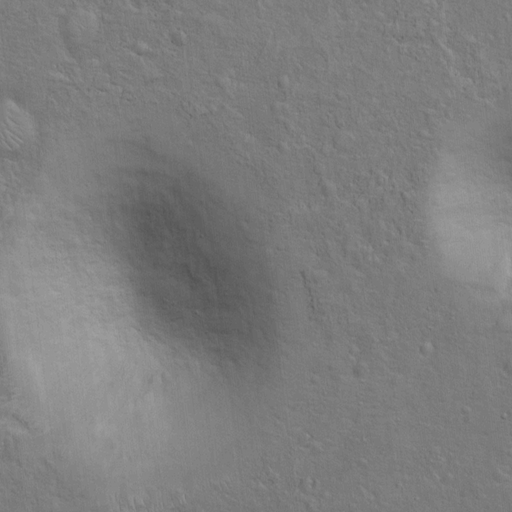
Objects detected: cone, cone